Field crop: maize
Growth stage: 2
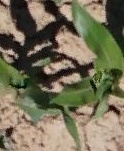
Species: maize